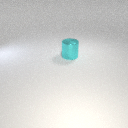
large cyan metal cylinder